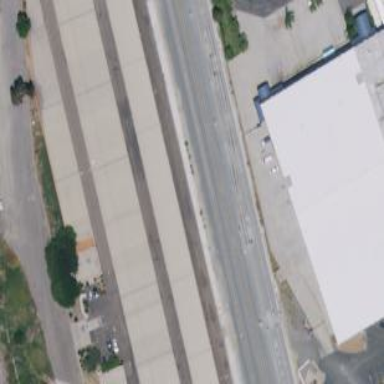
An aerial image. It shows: Industrial building.